Question: I've got node v0.8.19 installed on an Ubuntu 12.04 LTS server. I installed the npm modules for express and socket.io.
After copying the code from the first example on <URL>, I'm getting an error in Chrome that looks like this:

The client is able to load up the socket.io.js source, but I'm not receiving any emit() messages on the server or client side. Any ideas how to get this working?
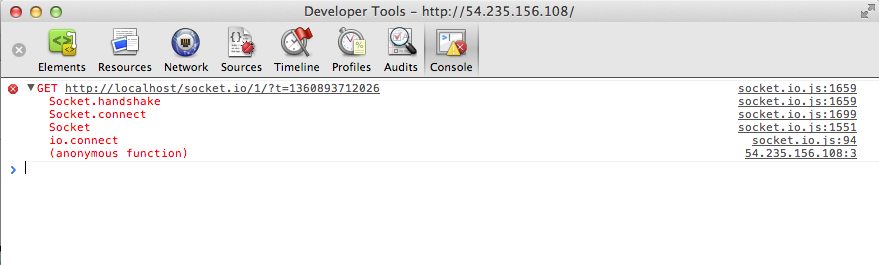
Answer: looks like your server is 54.235.156.108, but socket.io uses localhost.
Did you forget to change this from the example by any chance?